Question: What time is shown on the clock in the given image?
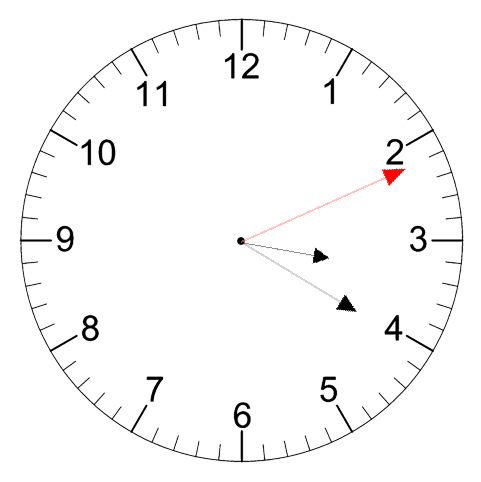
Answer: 03:20:11